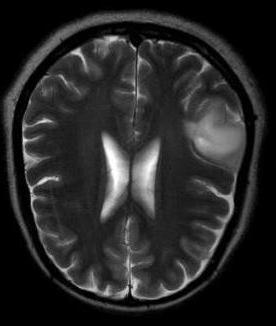
Label: notumor